Current action and preconditions to check: path_clear

Your task: For each precondition in the list above, predict whether it will hold at this action.

Consider the current scene as observed from the mobile robot's camera, and analyze the predicted future states of all dynamic agents (e.g., people, animals, vehicles, or any moving entities) within the NEXT SECOND.

IMPORTANT: Only answer "very likely" if you are absolutely certain—based on strong, clear evidence—that a dynamic agent will violate the precondition in the predicted future state. Do NOT answer "very likely" for unlikely, ambiguous, or low-probability risks.

Ask yourself for each precondition: Is there a high probability, with clear and convincing evidence, that the predicted future states of any dynamic agent will interfere with the predicted future state of the currently executing action within the NEXT SECOND, causing that precondition to fail?

Assess the risk level based on these predictions. Use "likely" or "very likely" if motions create a clear risk of interference.

Use "neutral" or "improbable" if agents are nearby but their predicted paths are clearly diverging or non-conflicting.

Failure Risk Categories: "very improbable", "improbable", "neutral", "likely", "very likely"

Answer Format: Output ONLY the probability_of_failure value from these categories: "very improbable", "improbable", "neutral", "likely", "very likely"

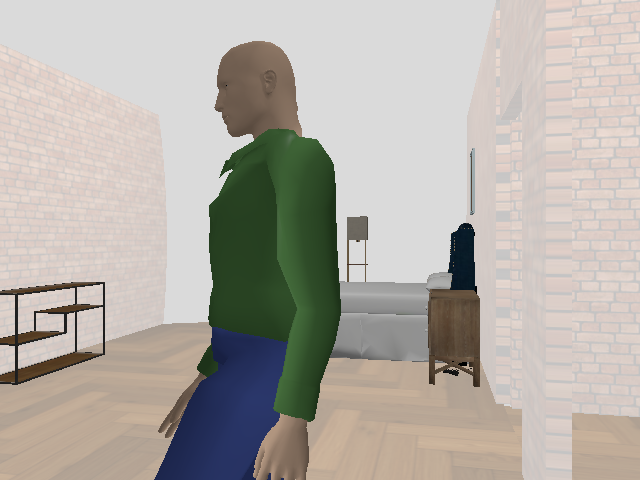

Answer: very likely